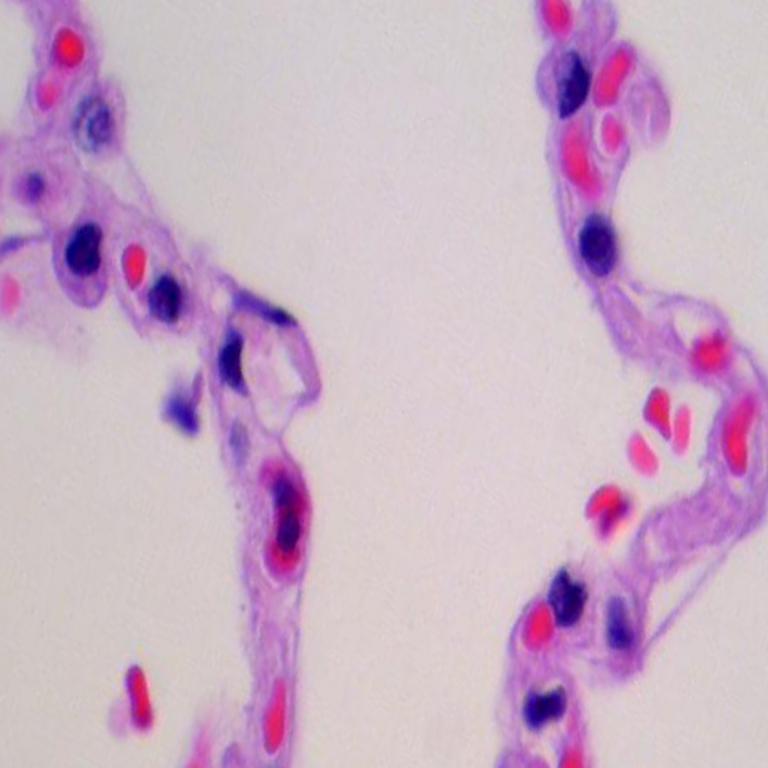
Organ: lung
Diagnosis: benign